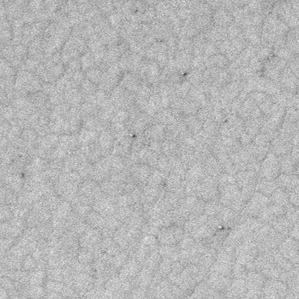
Label: frost